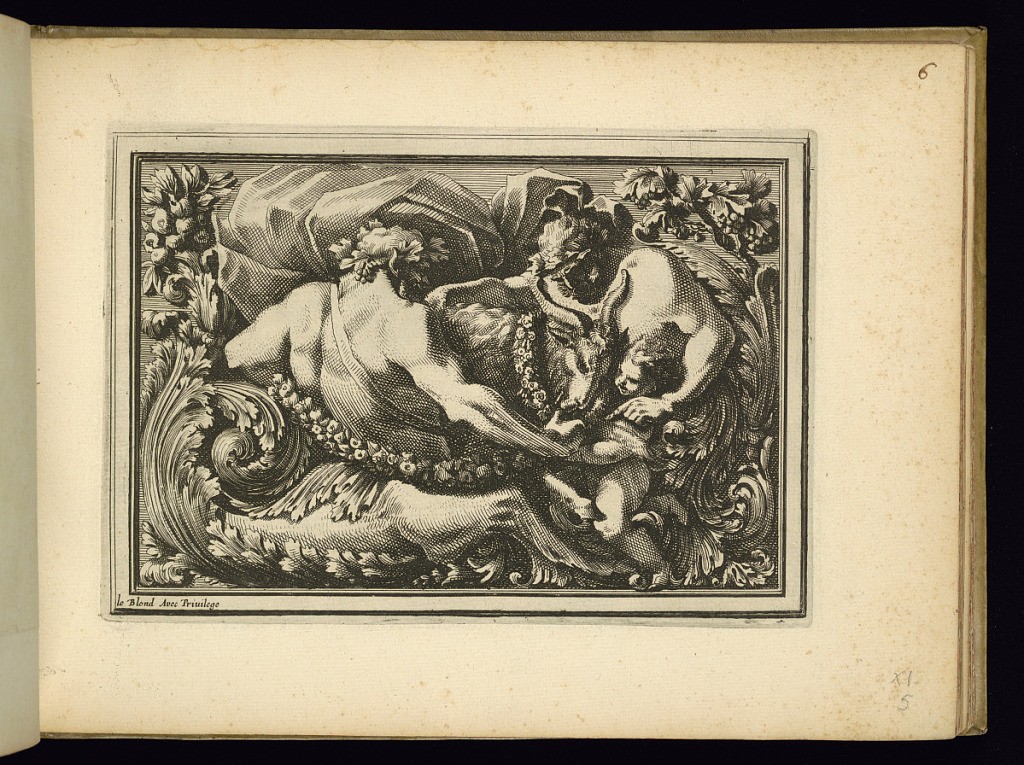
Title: Paneling Design with Two Satyrs
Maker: Jean Le Pautre, French, 1618–1682
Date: ca. 1651
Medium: Etching on laid paper
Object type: Print
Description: An ornamental panel design with two satyrs, a ram and a putto surrounded by scrolling leaves, fruit, grapes, foliate branches, acanthus leaves, textiles, and festoons of flowers and fruit.